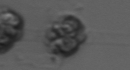
Label: Leptocylindrus_mediterraneus